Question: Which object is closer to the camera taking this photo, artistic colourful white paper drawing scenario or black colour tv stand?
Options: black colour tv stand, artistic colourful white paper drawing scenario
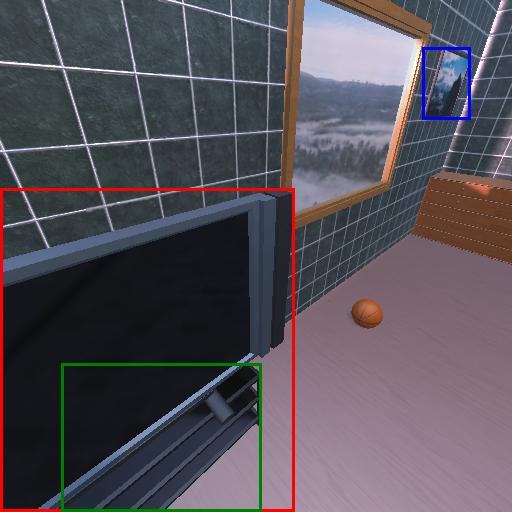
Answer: black colour tv stand